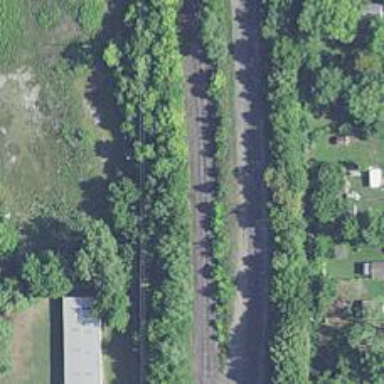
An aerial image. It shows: Abandoned spur railway.